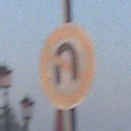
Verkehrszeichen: VerbotWenden
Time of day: SunriseSunset
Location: Outdoor (Urban)
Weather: Clear
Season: NotSpecified
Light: Natural